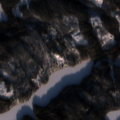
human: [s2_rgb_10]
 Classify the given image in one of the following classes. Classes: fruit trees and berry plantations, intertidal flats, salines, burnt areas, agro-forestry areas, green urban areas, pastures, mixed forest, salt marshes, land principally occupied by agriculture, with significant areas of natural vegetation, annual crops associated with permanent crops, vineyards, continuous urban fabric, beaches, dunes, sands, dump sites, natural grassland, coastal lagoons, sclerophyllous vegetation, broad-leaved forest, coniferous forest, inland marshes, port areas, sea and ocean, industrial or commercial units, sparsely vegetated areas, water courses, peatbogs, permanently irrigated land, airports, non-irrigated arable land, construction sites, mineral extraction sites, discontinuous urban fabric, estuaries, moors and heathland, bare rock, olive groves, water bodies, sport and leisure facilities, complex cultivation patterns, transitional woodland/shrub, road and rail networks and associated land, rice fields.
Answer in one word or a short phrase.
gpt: coniferous forest, mixed forest, water bodies